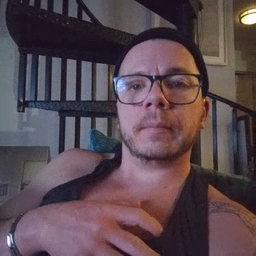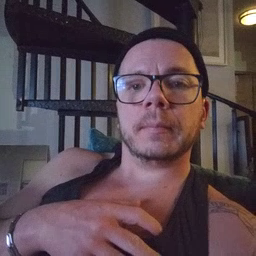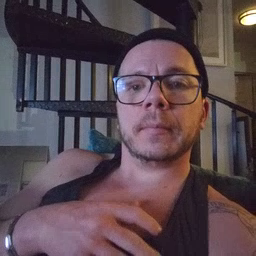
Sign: pig